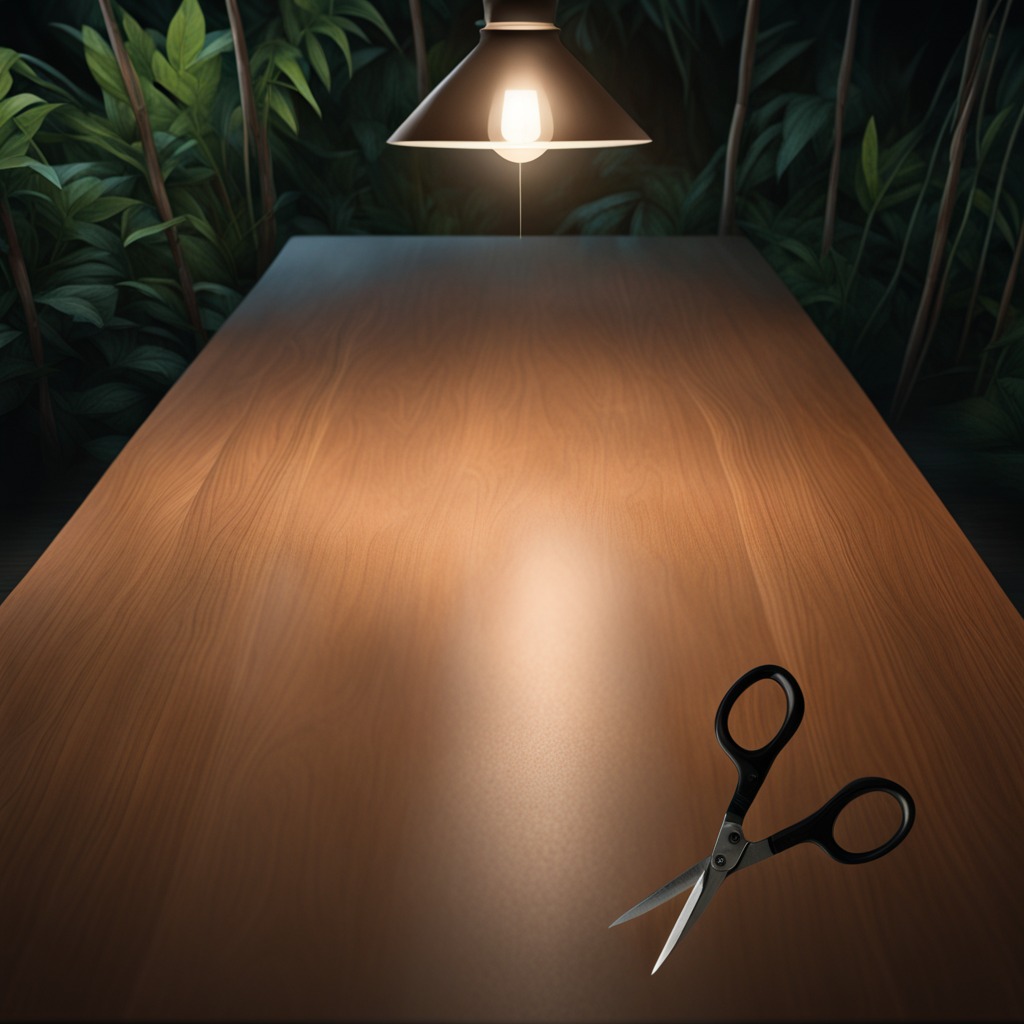
A scissor lies on the wooden table inside a jungle field workshop tent at night.